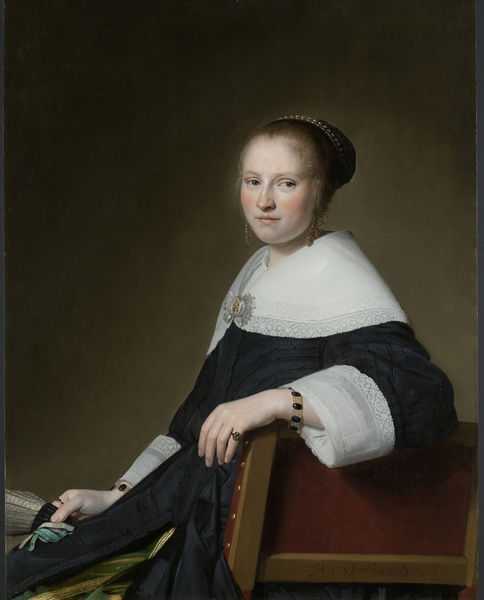
Titel: Maria van Strijp (1627-1707), echtgenote van Eduard Wallis
Künstler: Johannes Cornelisz. Verspronck
Standort: Amsterdam
Institution: Rijksmuseum
Schlagwörter: blau, dunkel, gemälde, hand, haut, umhang, weiß, mädchen, sitzen, braun, finger, frau, handschuh, holz, kleid, mund, nase, ohrring, raum, schmuck, schwarz, stirn, stuhl, zimmer, rot, tuch, fächer, haube, blond, wand, arm, blass, knoten, kragen, spitze, trauer, portrait, porträt, öl, gewand, sessel, ohrringe, brosche, haarreif, lippen, perlen, lächeln, dutt, wangen, lehne, kette, haarband, lehnen, weib, zopf, nieten, ring, spange, flechten, manschette, proträt, liege, armband, lässig, leder, rötlich, rote backen, chaisselone